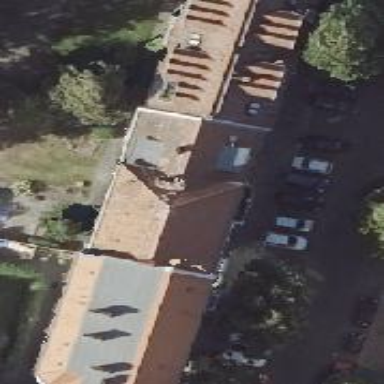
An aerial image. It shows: Pub.